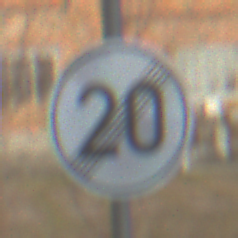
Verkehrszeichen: EndeGeschwindigkeit20
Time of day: MorningAfternoon
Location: Outdoor (Suburban)
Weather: PartlyCloudy
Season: NotSpecified
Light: Natural